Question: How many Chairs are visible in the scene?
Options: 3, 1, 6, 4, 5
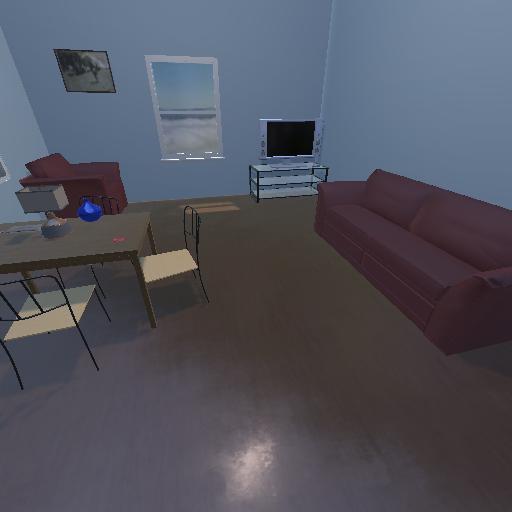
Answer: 3